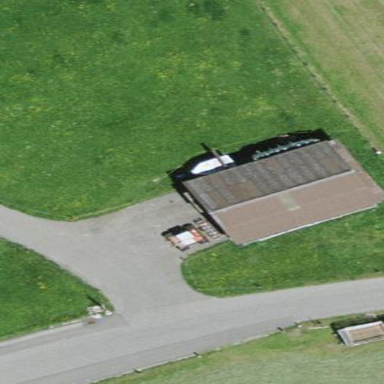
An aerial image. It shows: Garage.